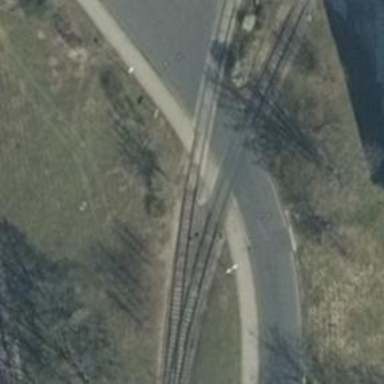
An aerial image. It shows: Railway level crossing.